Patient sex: F
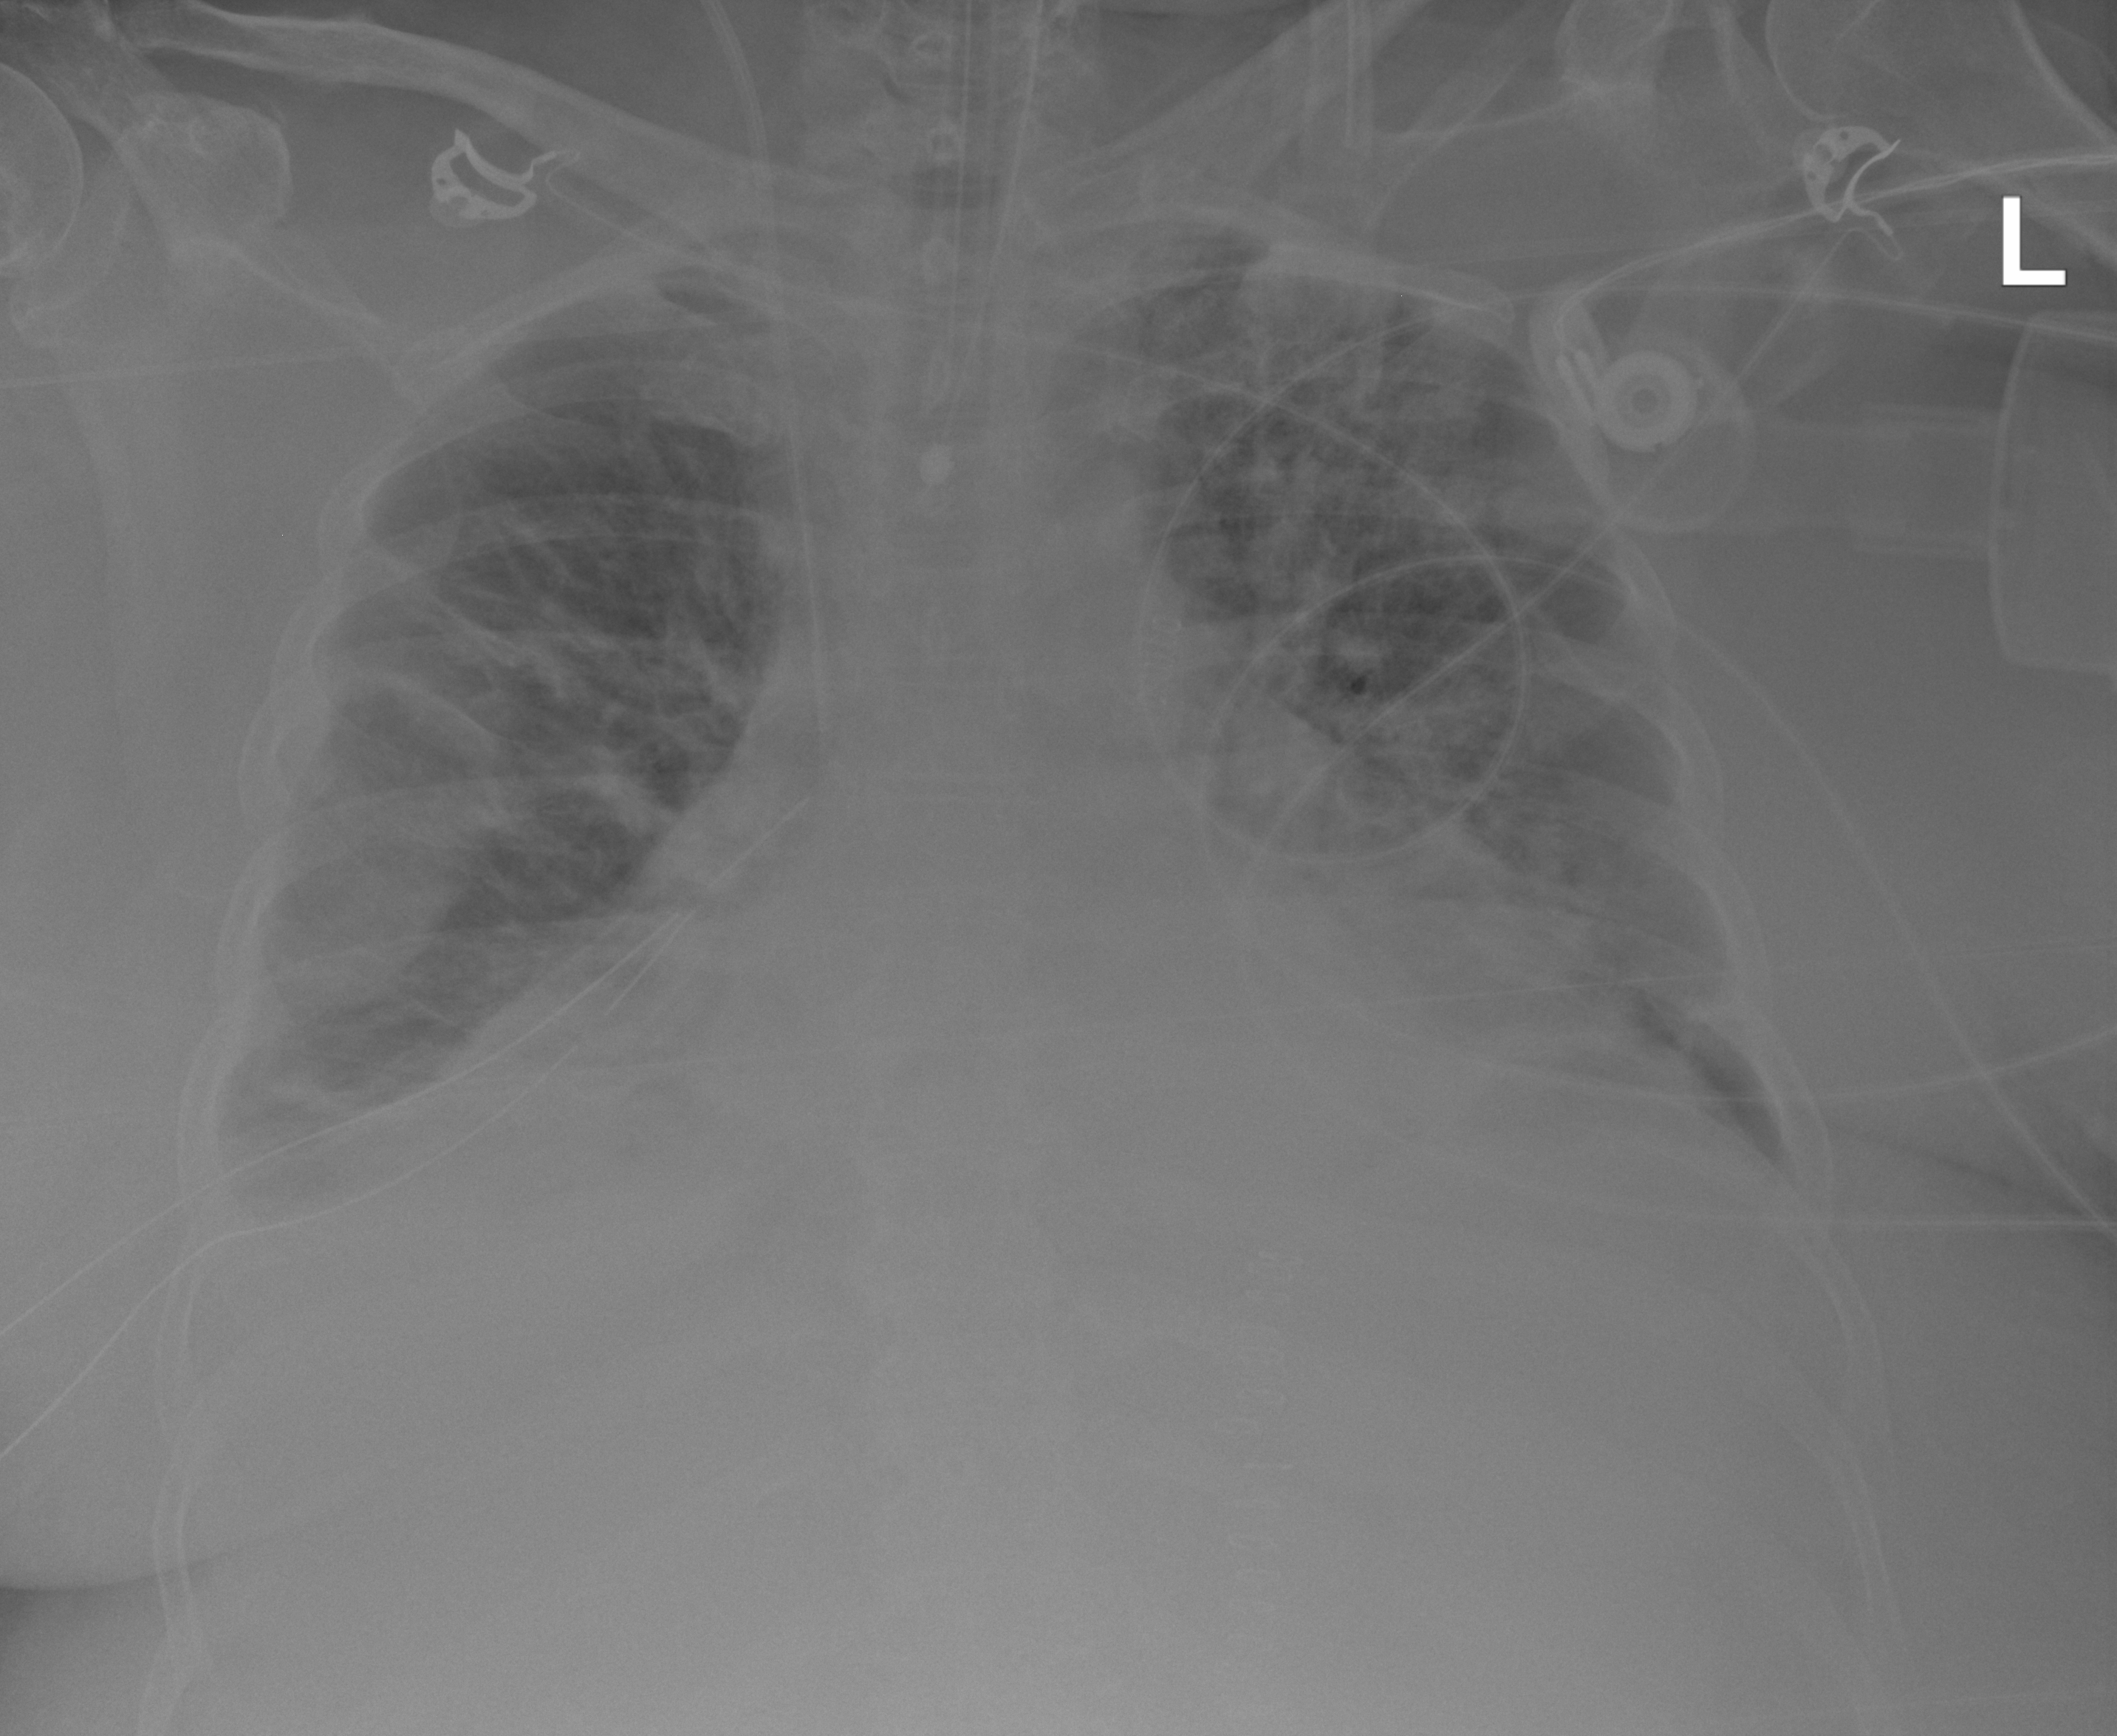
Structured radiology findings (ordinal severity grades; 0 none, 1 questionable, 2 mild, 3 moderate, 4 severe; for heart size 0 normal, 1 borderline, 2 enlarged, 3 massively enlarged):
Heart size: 2
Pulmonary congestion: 2
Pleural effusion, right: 2
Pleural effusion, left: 2
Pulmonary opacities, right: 2
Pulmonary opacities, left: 2
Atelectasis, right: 3
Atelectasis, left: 2